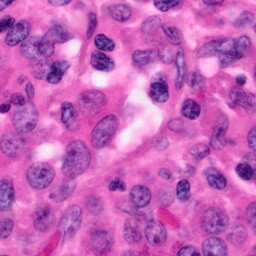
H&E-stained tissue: Pancreatic